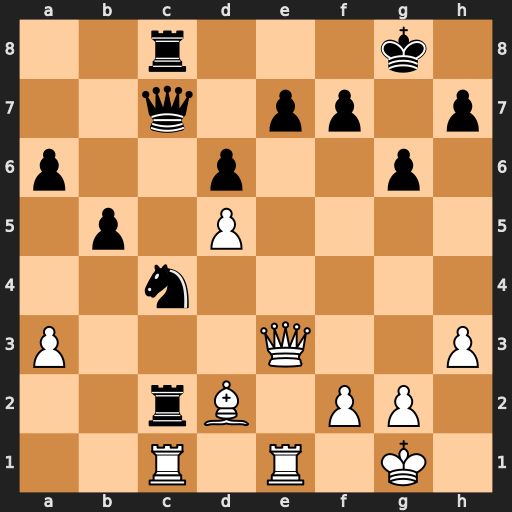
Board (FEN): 2r3k1/2q1pp1p/p2p2p1/1p1P4/2n5/P3Q2P/2rB1PP1/2R1R1K1
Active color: w
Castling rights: -
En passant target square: -
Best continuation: Rxc2 Nxe3 Rxc7